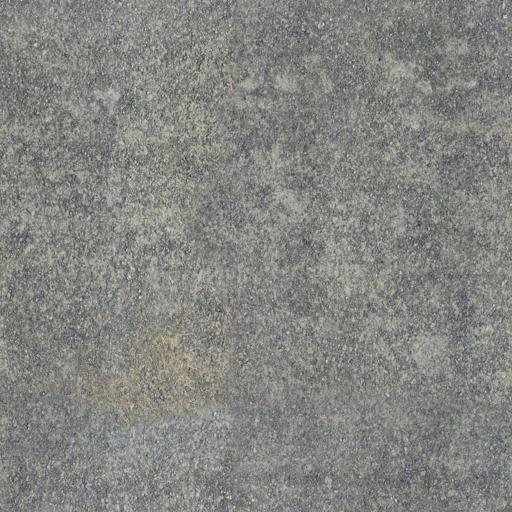
Tags: gravel ground path pathway